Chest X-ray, PA view. Patient: 48 years old, sex F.
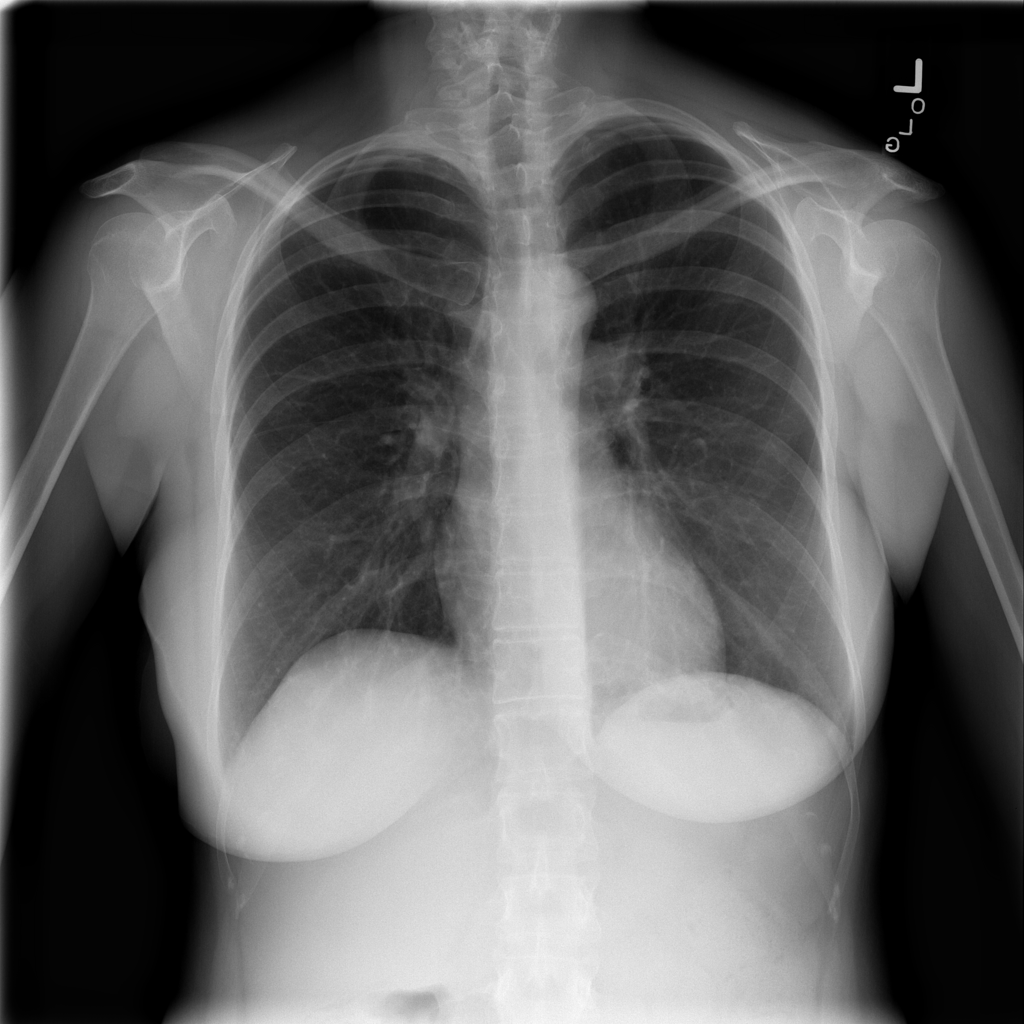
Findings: No Finding